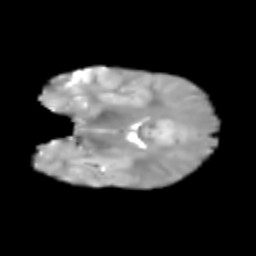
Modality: T2w
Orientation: coronal
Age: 6
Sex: male
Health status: healthy